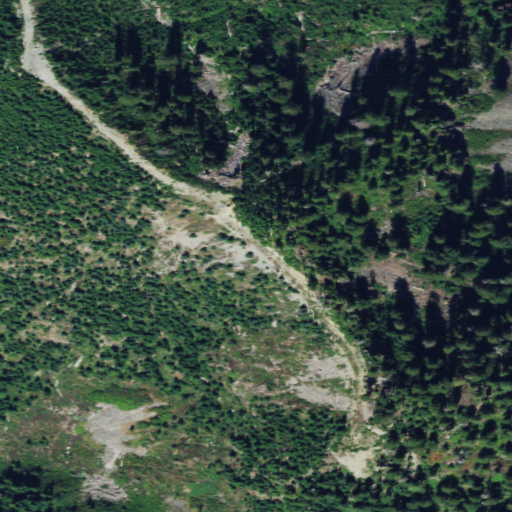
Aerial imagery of mountain in Washington named Mount Lee containing evergreen forest and shrub